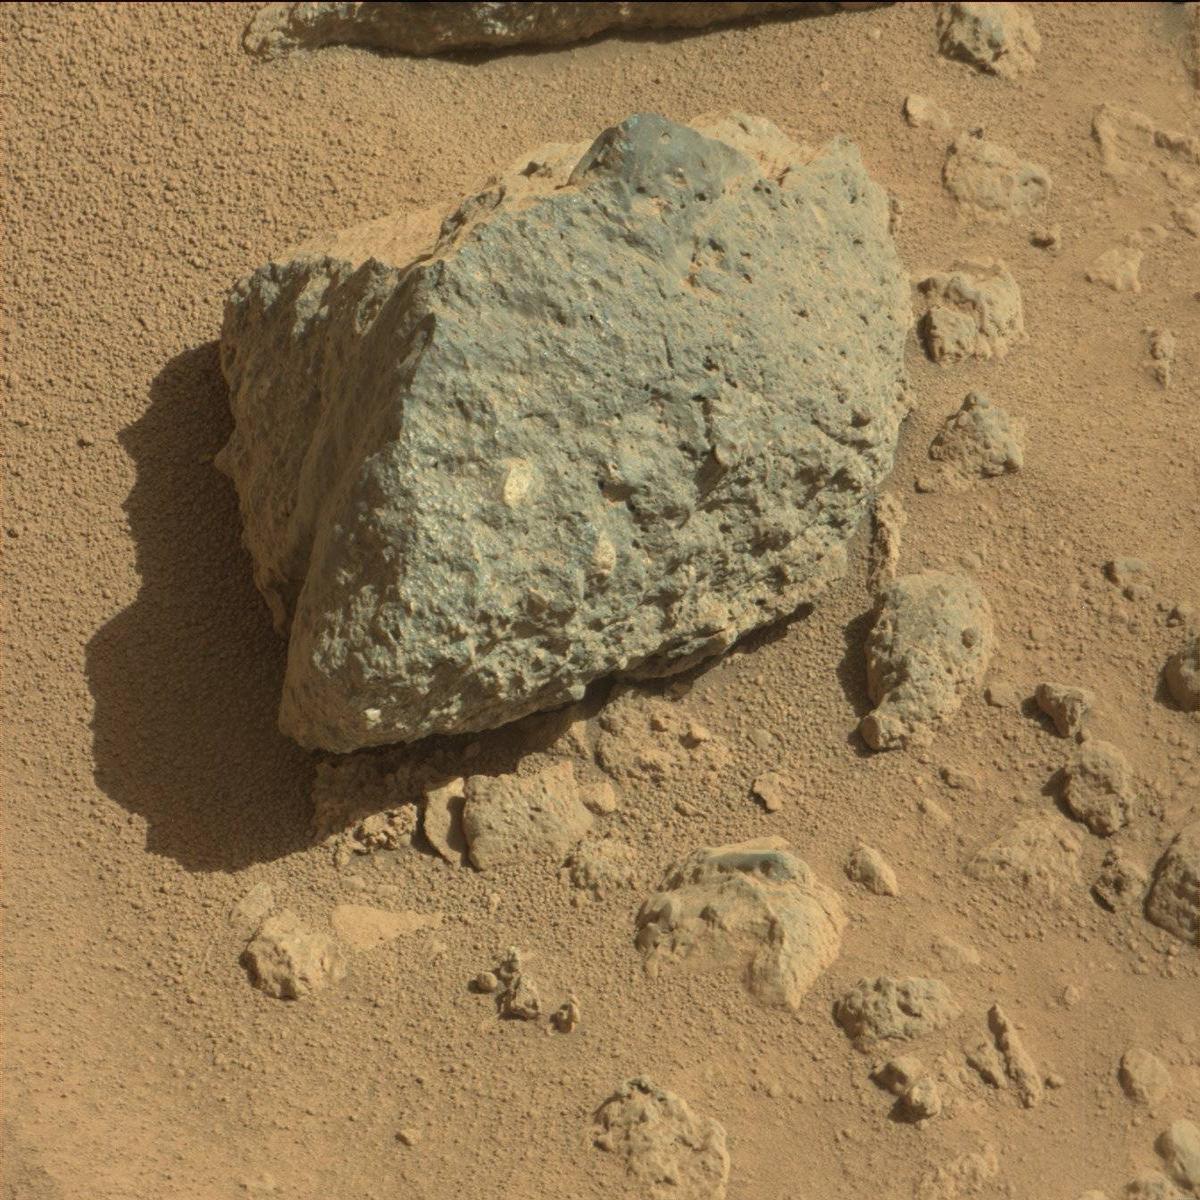
Terrain classes present: Bedrock, Rock, Sand / Soil